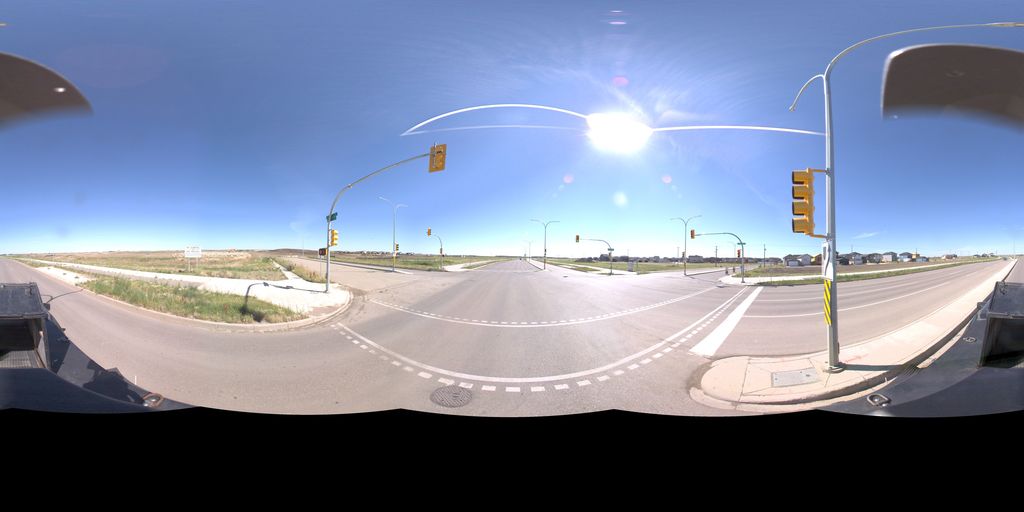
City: saskatoon